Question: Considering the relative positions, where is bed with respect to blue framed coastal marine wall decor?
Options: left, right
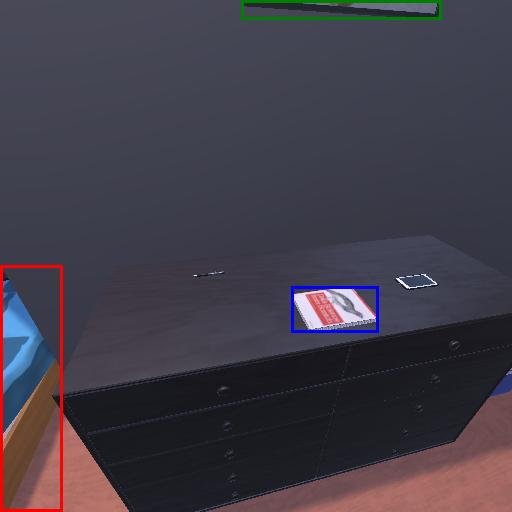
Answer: left